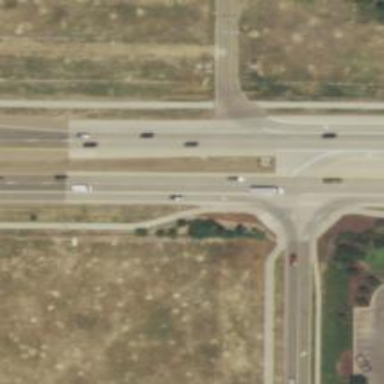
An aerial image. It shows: Trunk link highway.